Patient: sex M, age 77
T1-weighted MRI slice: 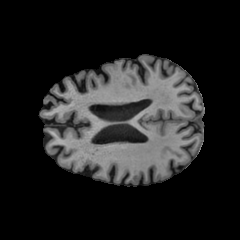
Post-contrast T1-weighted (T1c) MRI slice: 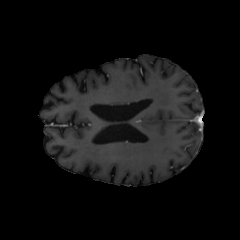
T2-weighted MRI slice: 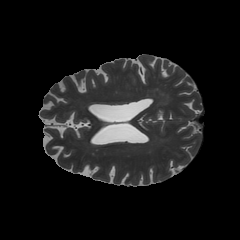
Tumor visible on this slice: no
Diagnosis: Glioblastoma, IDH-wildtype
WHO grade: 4